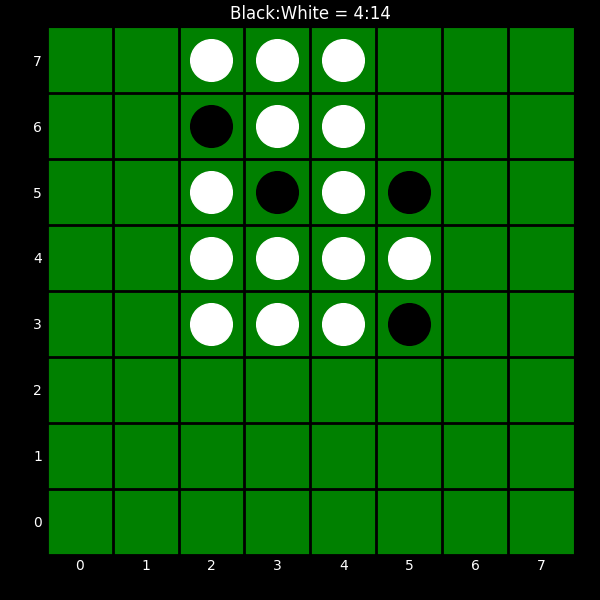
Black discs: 4
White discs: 14